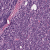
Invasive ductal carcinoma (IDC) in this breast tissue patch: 1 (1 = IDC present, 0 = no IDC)